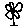
Label: flower